Question: When an exception is thrown in FormClosing, I can't catch it with a normal try/catch - why not?
Example:
'''
public partial class Form2 : Form
{
public Form2() { InitializeComponent(); }
protected override void OnClosing(CancelEventArgs e)
{
base.OnClosing(e);
throw new Exception("lets catch this");
}
}
'''
and i try catching it like this:
'''
try
{
var f = new Form2();
f.ShowDialog();
}
catch (Exception ex)
{
//this is never hit!
MessageBox.Show("try/catch: " + ex);
}
'''
The exception is thrown, just never caught in my try/catch.
I , however, catch it using 'Application.ThreadException += ..' but at that point it is hard to recover.
In addition:
I'm using Windows8 x64 - and the program has targetplatform x86
I found a problem close to mine <URL> but my exception is not silent.
When i attach to process, it fails like it would if I had just manually started the .exe file:

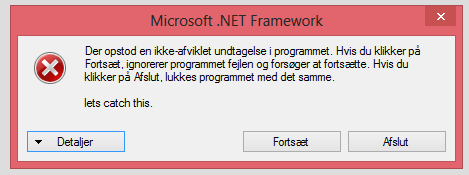
Answer: This is the expected behavior.
The <URL> be safe and not throw any errors. When this isn't the case it's passed off as an UnhandledException.
You catch the exception, but you should do it in your <URL> handler.
'''
protected override void OnClosing(CancelEventArgs e)
{
base.OnClosing(e);
try {
throw new Exception("lets catch this");
}
catch (Exception e) {
// Do something with e
}
}
'''
The code responsible for this behavior stripped down looks like:
'''
try
{
FormClosingEventArgs e1 = new FormClosingEventArgs(this.closeReason, false);
this.OnClosing((CancelEventArgs) e1);
this.OnFormClosing(e1);
}
catch (Exception ex)
{
Application.OnThreadException(ex);
}
'''
A solution to your problem could be something like this:
'''
public partial class Form2 : Form
{
// I'm using the event here, but if this class in turn is a base for another class, you might as well override the method. (Event will still work, since events allow multiple handlers when using the default event handlers.)
private void Form2_FormClosing(object sender, FormClosingEventArgs e)
{
try
{
// Action that might throw an exception
throw new Exception("Some exception");
}
catch (Exception ex)
{
OnClosingException = ex;
}
}
public Exception OnClosingException { get; protected set; }
}
// When calling
var f = new Form2();
f.ShowDialog();
if (f.OnClosingException != null) // Re-throw the exception wrapped in another exception that describes the problem best
throw new InvalidOperationException("Some message", f.OnClosingException); // Might not always be InvalidOperationException
// Instead of re-throwing you can also just handle the exception
'''
If this is something you're planning on using in a lot of scenario's you might want to make an interface for this to wrap it all up in a nice structured way. For a one time scenario I wouldn't bother.